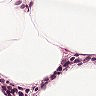
Metastatic tissue present: no